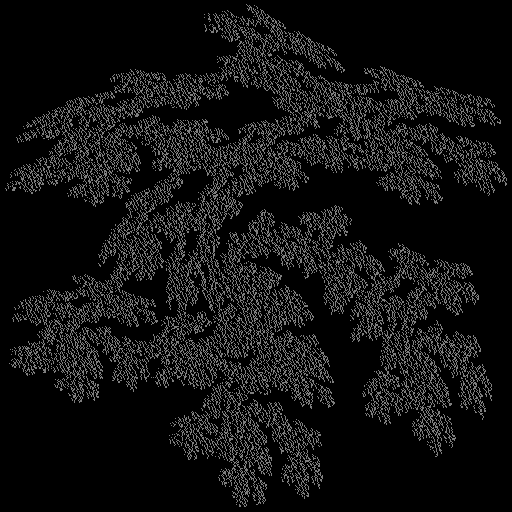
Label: pinetree